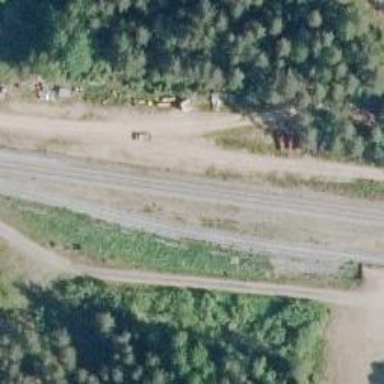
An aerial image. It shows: Railway track of B1 class.